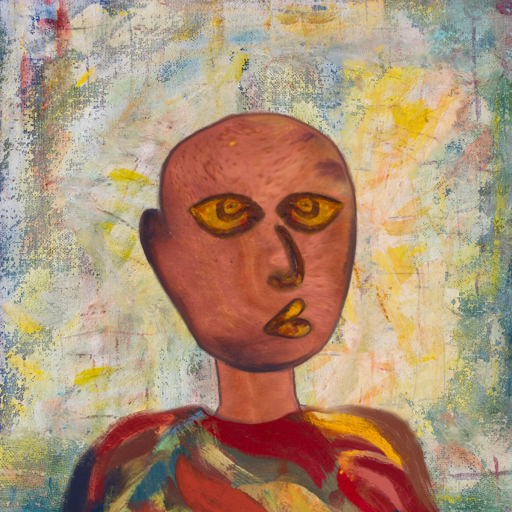
Background: Irani, Head And Neck Side: Mother_And_Son_Mother, Face Side: Comrade, Bust: Mother_And_Son_Son, Hair Side: Blank, Head Accessory: Blank, Second Necklace: Blank, Necklace: Blank, Baby: Blank